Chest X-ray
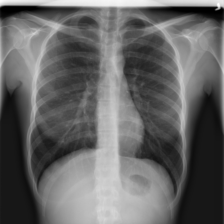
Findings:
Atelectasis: negative
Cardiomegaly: negative
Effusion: negative
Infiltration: negative
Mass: negative
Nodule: negative
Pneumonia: negative
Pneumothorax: negative
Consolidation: negative
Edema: negative
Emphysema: negative
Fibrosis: negative
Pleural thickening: negative
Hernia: negative